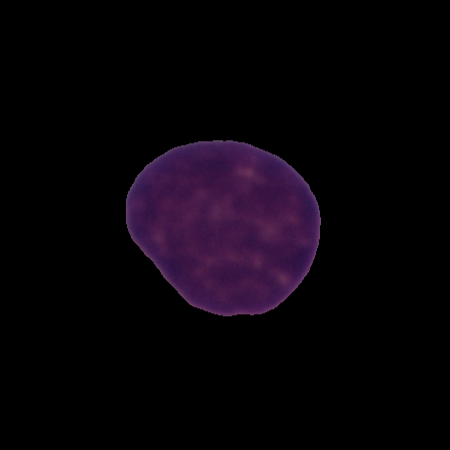
Label: healthy